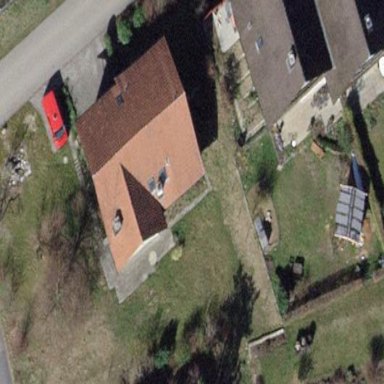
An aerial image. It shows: Gabled roofed house.